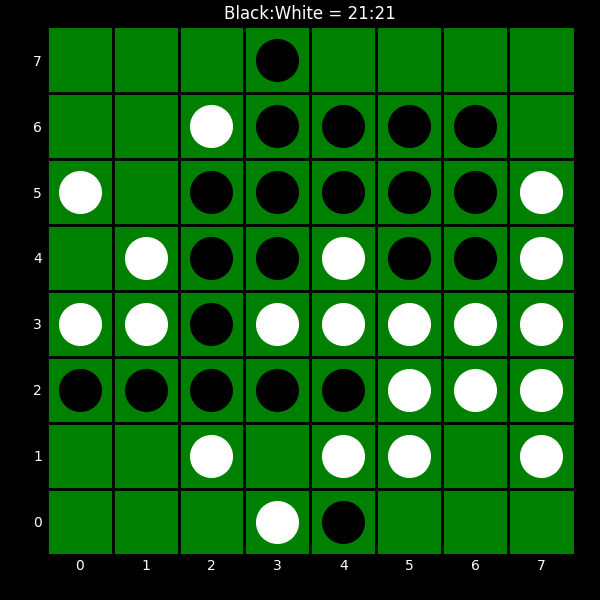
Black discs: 21
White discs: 21